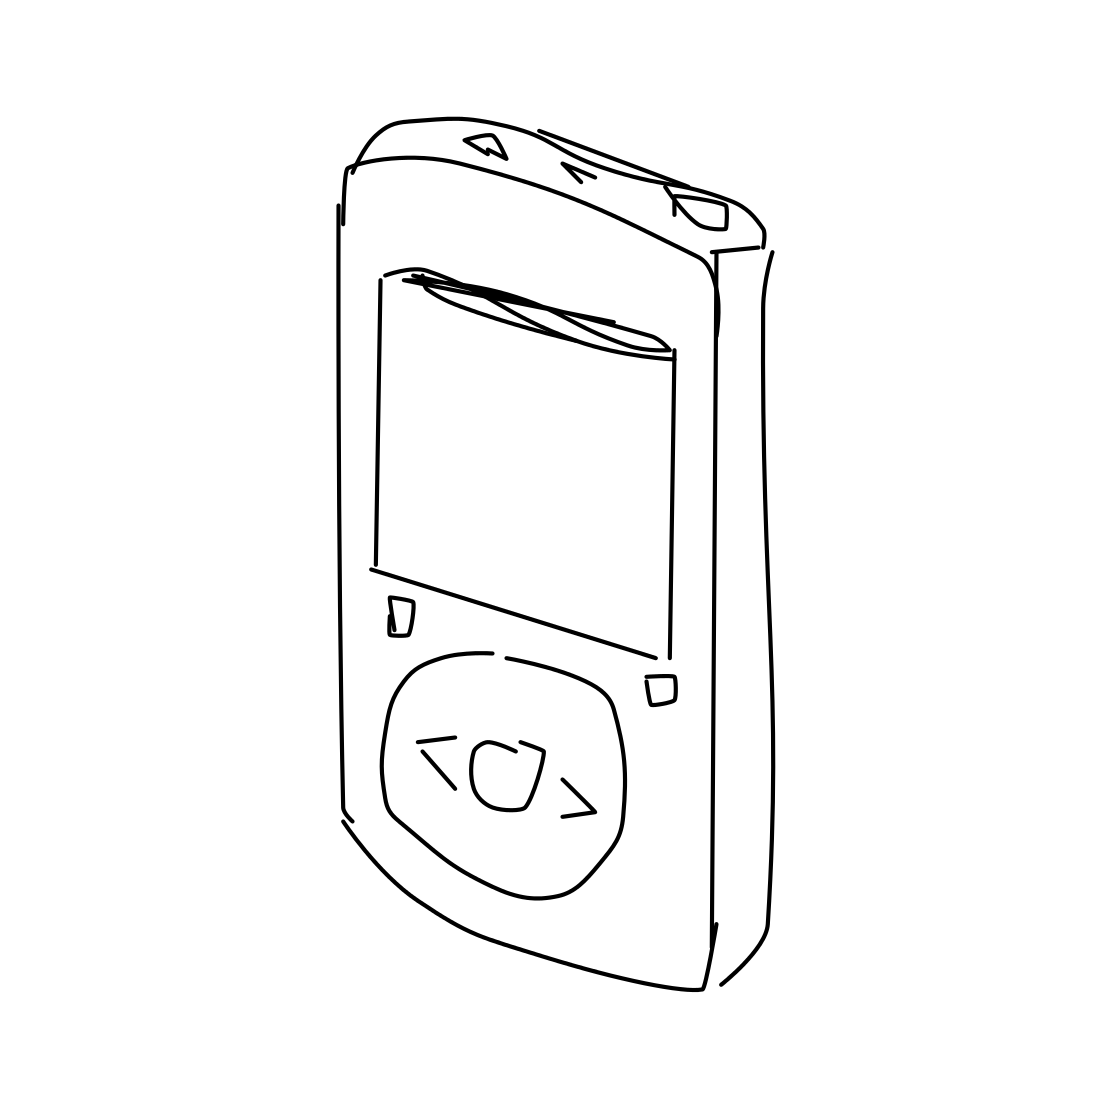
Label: ipod